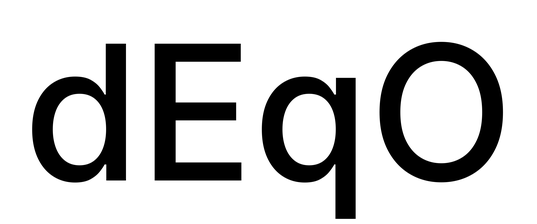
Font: Inter_Medium